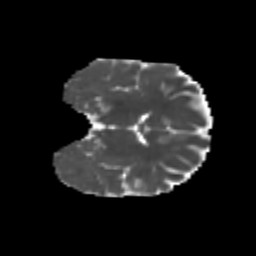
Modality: MD
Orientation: coronal
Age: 21
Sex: female
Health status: healthy